Field crop: maize
Growth stage: 2
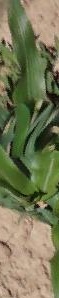
Species: maize